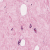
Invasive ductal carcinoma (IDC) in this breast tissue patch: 0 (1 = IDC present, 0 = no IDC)